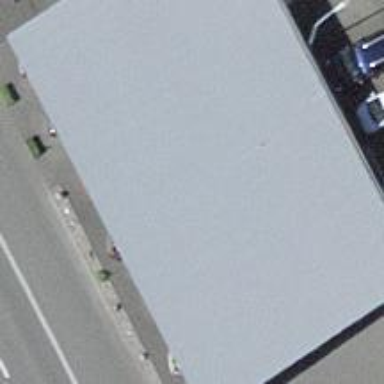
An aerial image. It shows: Shop that sells cars.